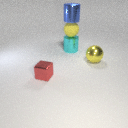
large yellow metal sphere in front of large cyan metal cylinder